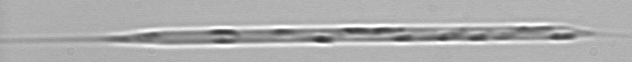
Label: Rhizosolenia